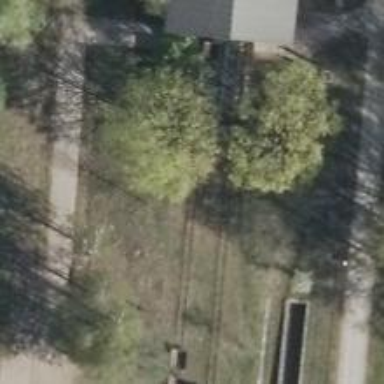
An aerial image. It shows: Narrow-gauge railway on preserved bridge.